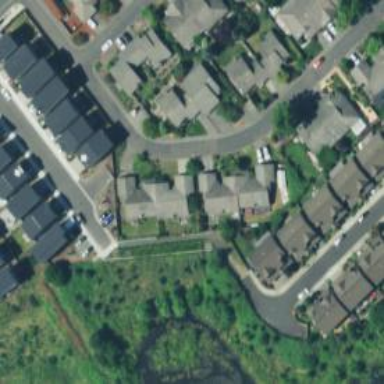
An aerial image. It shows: Residential road with sidewalk on the left side.